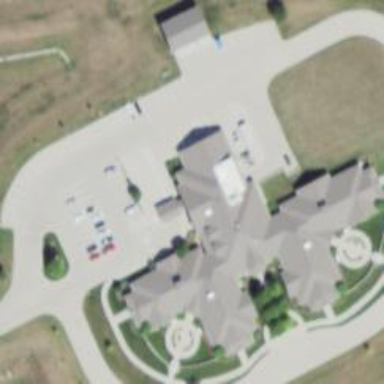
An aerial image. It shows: Nursing home.